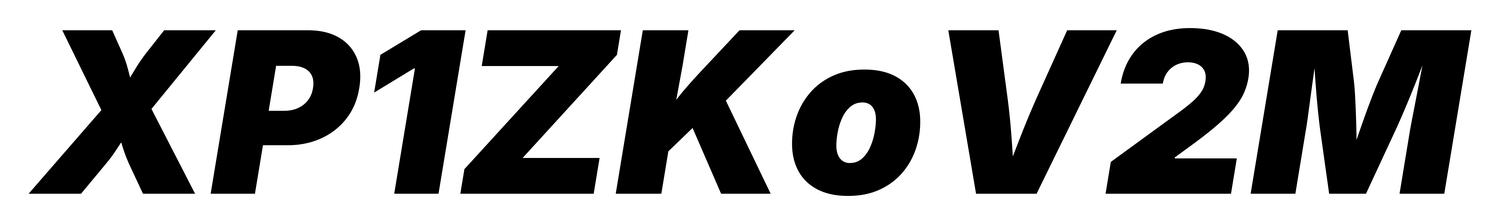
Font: Inter-Italic_Black_Italic